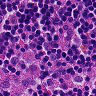
Metastatic tissue present: no